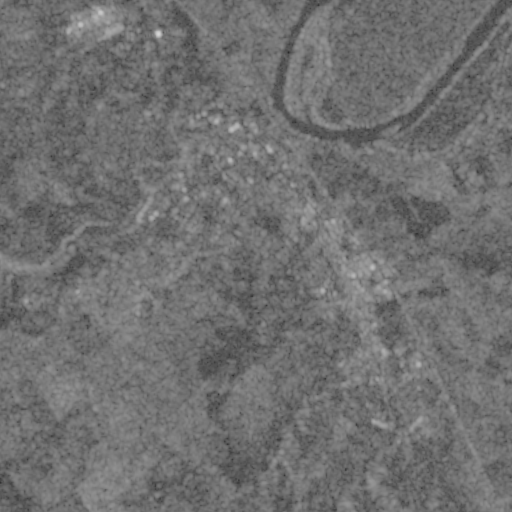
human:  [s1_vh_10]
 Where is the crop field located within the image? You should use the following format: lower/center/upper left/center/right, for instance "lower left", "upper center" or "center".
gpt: The crop field is located in the upper right of the image.
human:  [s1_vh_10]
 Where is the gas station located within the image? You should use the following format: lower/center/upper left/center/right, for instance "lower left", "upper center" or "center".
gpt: The gas station is located in the upper center of the image.
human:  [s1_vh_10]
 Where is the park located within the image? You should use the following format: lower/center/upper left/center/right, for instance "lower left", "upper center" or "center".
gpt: The park is located in the center right of the image.
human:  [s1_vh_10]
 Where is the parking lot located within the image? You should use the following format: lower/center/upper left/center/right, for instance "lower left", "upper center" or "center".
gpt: The parking lot is located in the upper center of the image.
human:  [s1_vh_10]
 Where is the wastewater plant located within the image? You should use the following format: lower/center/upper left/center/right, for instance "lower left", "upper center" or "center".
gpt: The wastewater plant is located in the lower right of the image.
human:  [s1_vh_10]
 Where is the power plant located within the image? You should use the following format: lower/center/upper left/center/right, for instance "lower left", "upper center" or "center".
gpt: There is no power plant in the image.

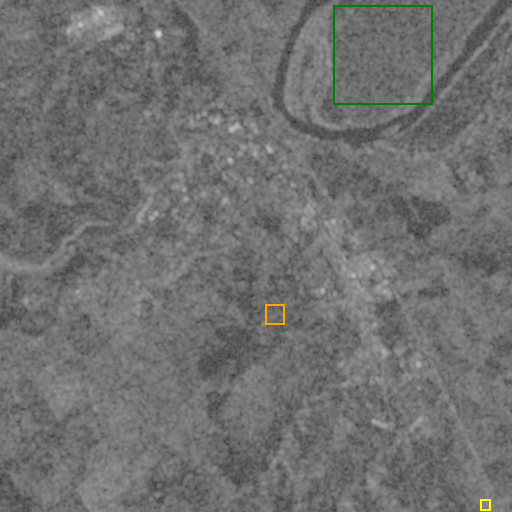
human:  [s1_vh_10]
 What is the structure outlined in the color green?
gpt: The structure outlined in green is a crop field.
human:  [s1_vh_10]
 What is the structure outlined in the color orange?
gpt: The structure outlined in orange is a park.
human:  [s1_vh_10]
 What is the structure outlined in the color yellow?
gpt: The structure outlined in yellow is a wastewater plant.
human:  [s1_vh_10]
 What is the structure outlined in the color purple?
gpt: There is no purple outline.